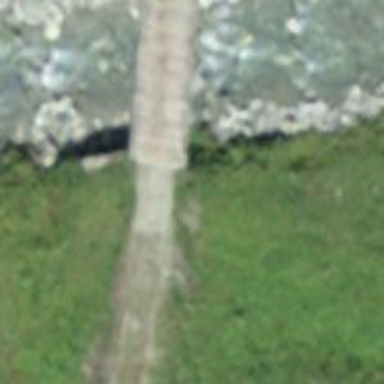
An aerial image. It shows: Track road with grade3 bridge suitable for forestry vehicles.